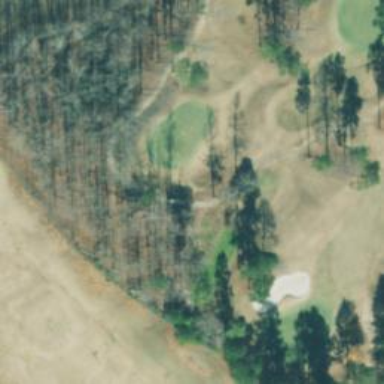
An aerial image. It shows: View of golf hole.